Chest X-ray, PA view. Patient: 36 years old, sex M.
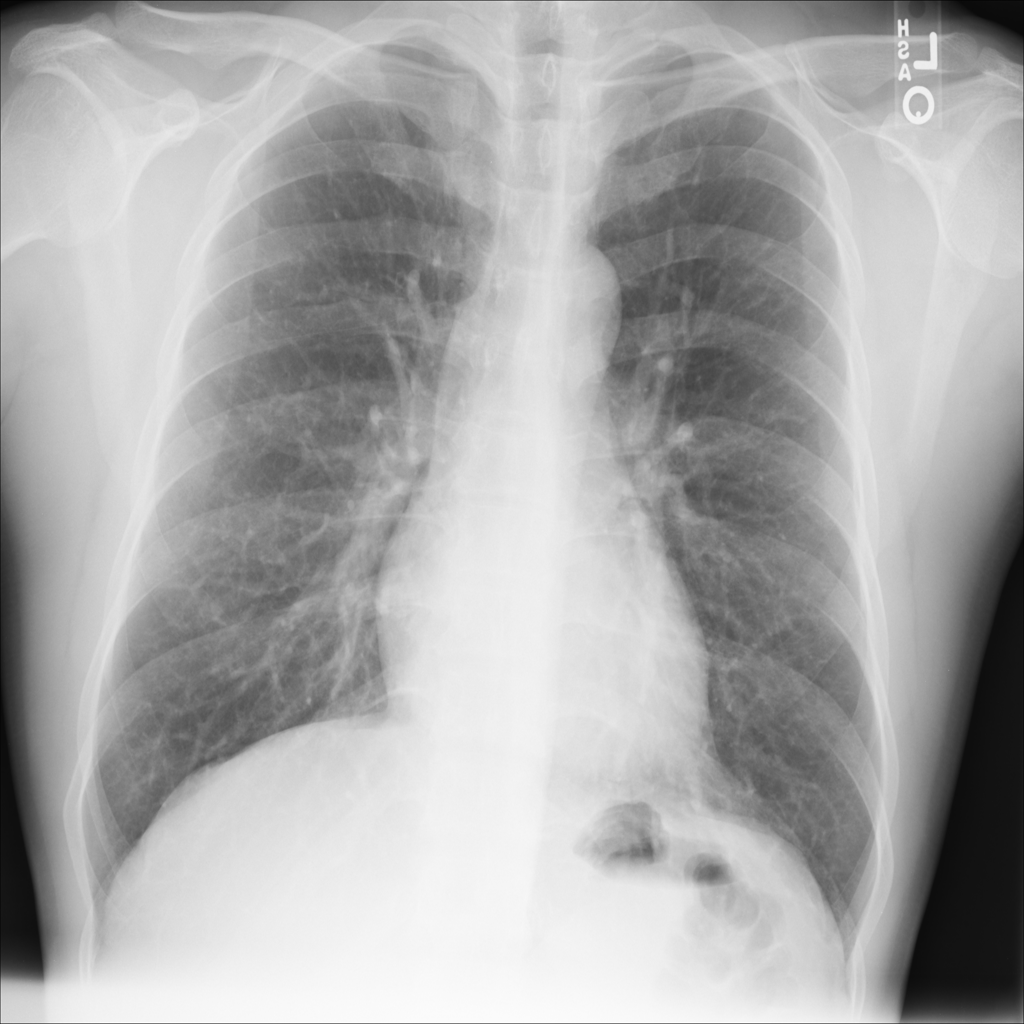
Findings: No Finding